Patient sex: M
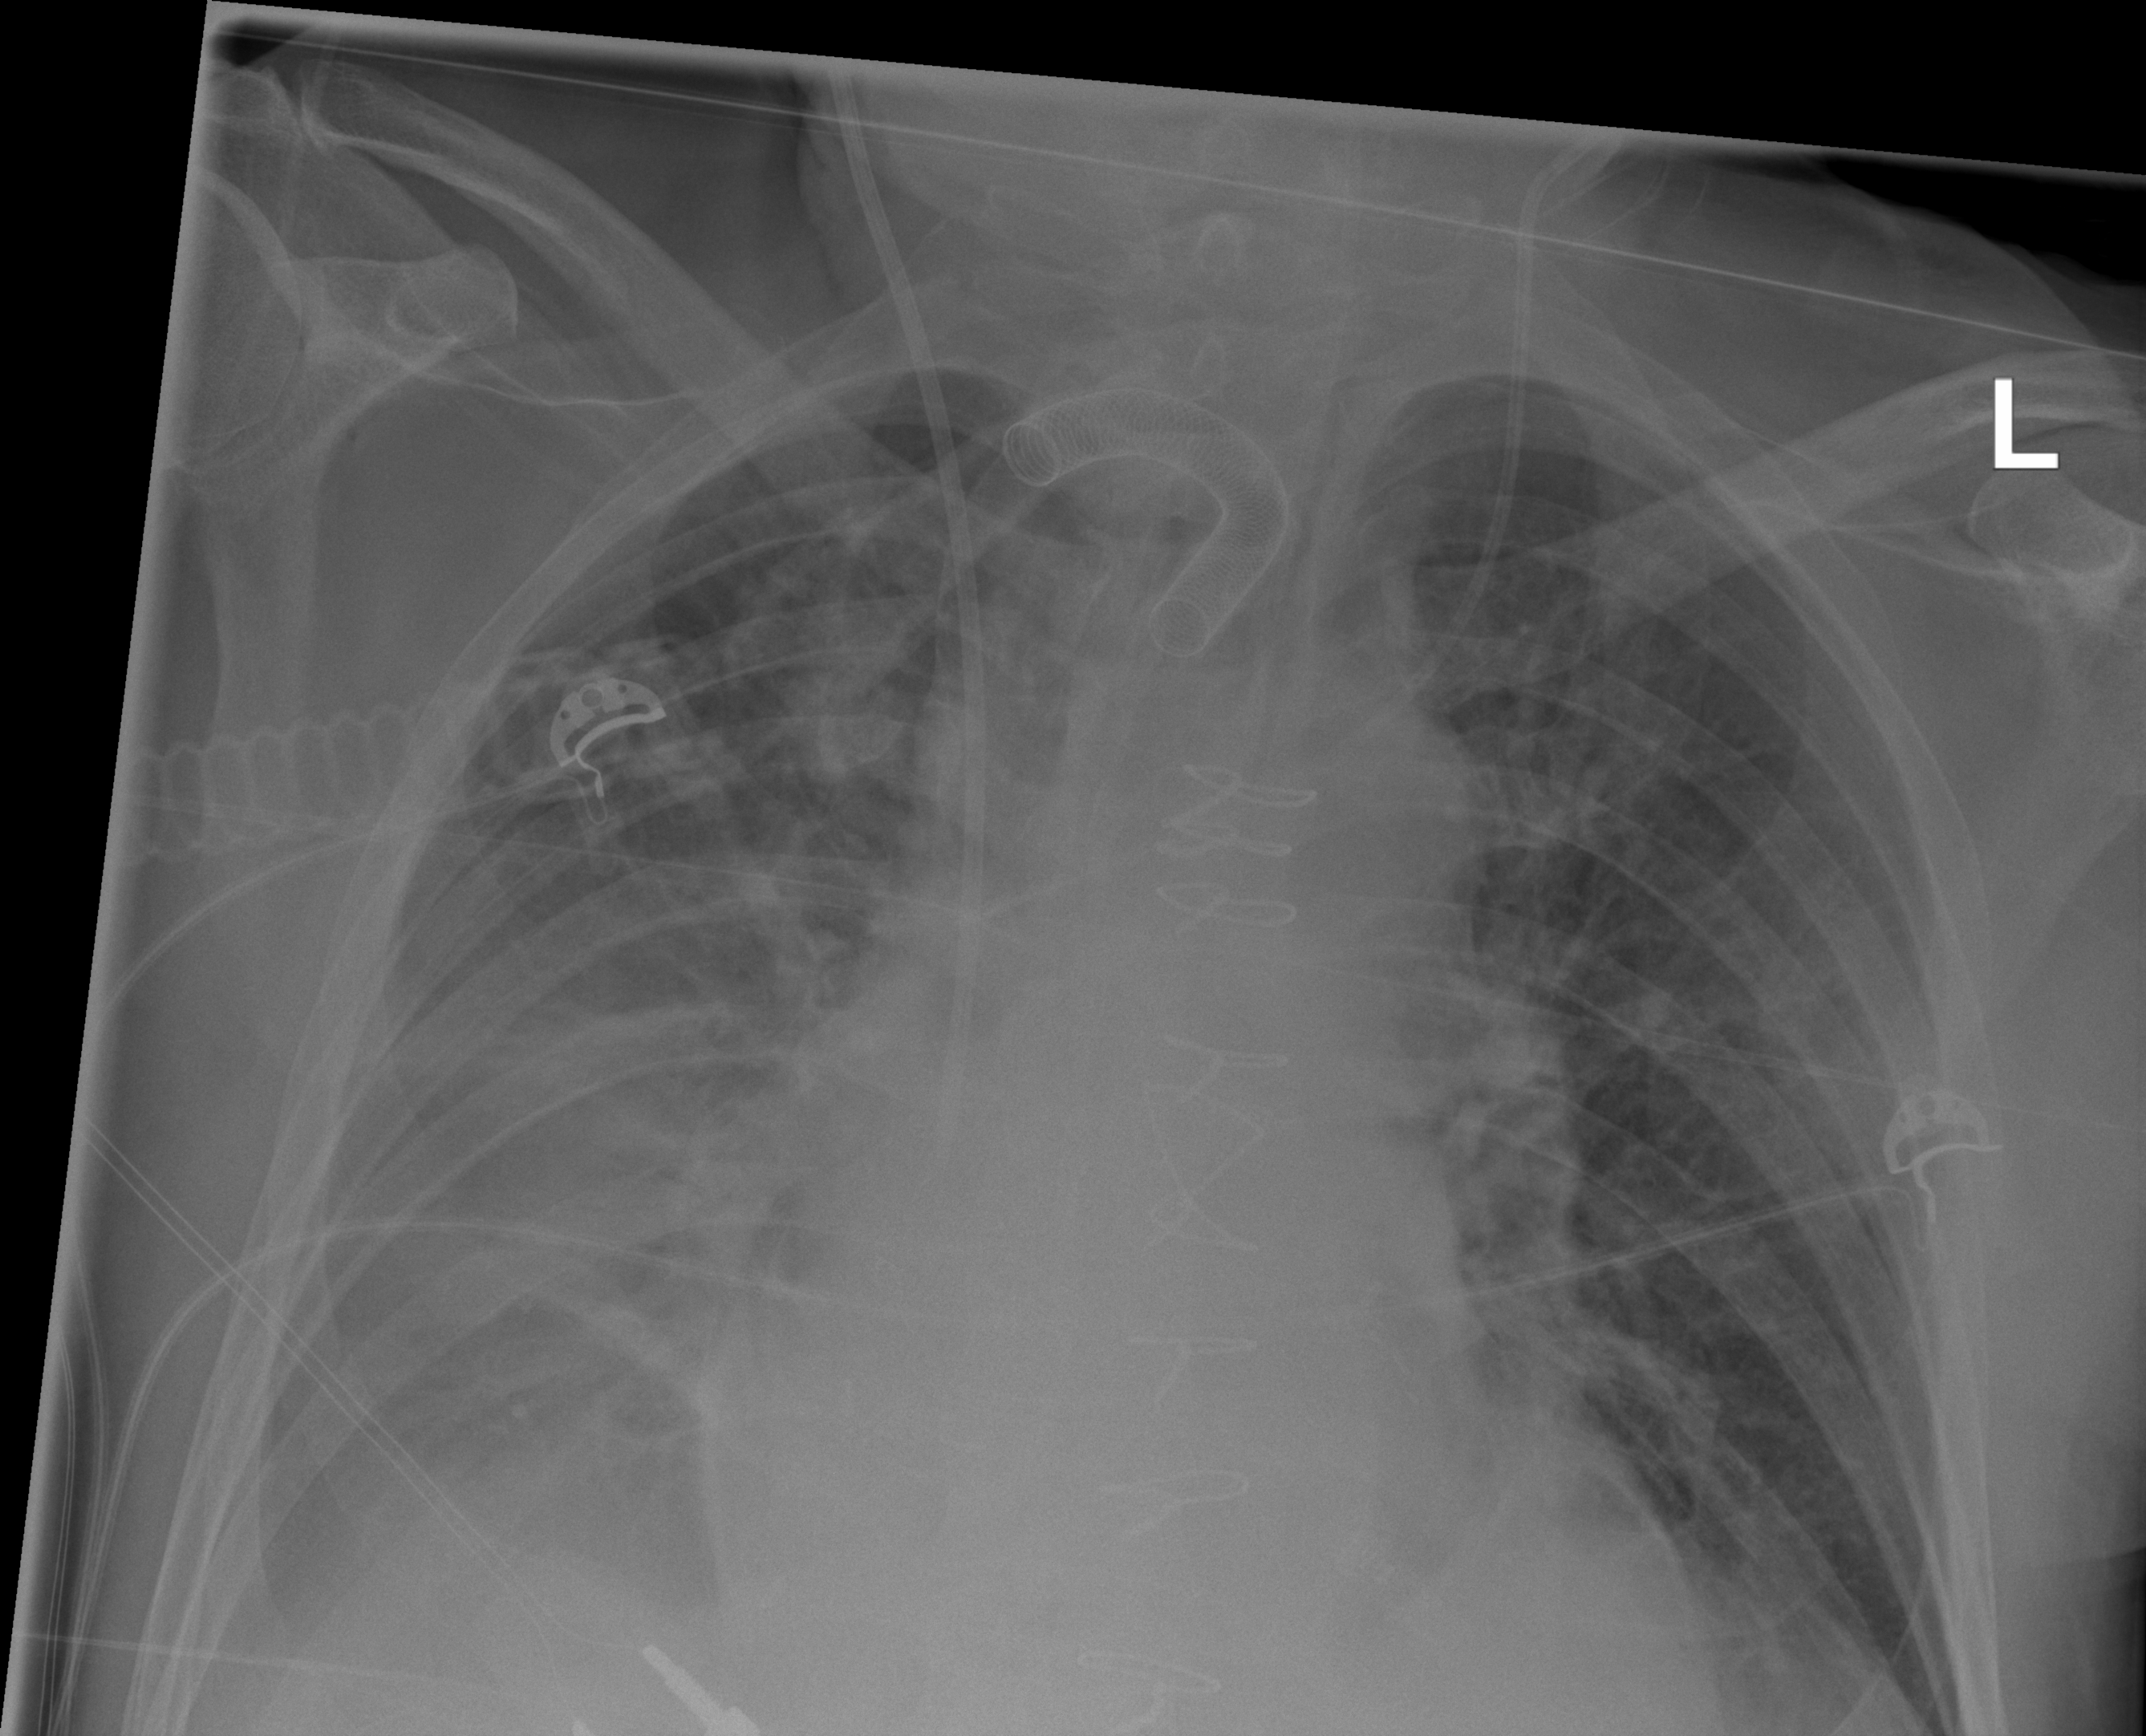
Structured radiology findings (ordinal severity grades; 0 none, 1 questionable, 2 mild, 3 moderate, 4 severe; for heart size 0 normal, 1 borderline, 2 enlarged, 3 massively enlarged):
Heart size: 2
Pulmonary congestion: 2
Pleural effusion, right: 2
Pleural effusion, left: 0
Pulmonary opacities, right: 0
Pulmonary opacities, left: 0
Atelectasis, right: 3
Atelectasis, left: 2